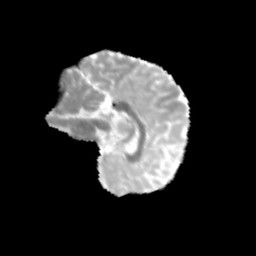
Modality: MD
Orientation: sagittal
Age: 10
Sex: female
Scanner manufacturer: siemens
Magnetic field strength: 3 T
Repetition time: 3.8 s
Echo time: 0.07 s